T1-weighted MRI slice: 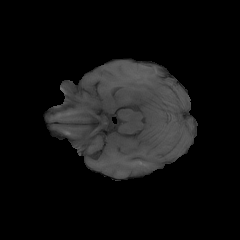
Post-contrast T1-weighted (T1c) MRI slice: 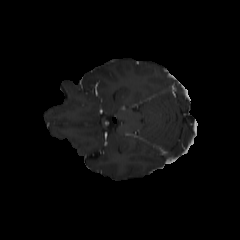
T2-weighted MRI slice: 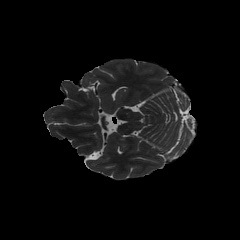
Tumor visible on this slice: no